CT reconstruction: convct
Segmentation target: spine
Patient: F, age 66
ISS stage: Stage 2
Metal implant: no
Axial slice:
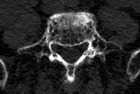
Sagittal slice:
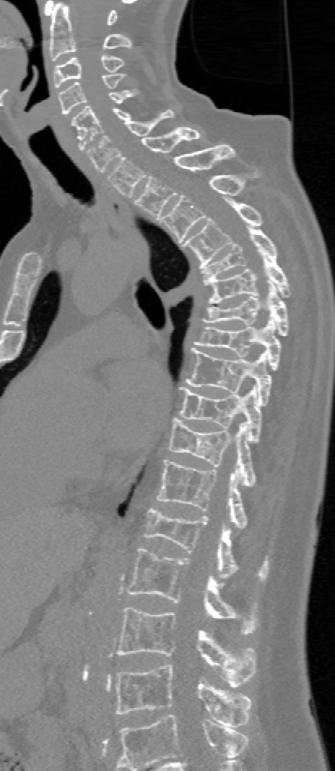